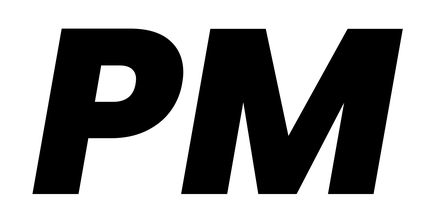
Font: Poppins-ExtraBoldItalic